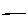
Label: line